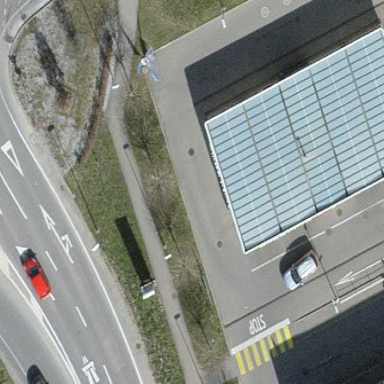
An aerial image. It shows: Car wash facility located inside building.